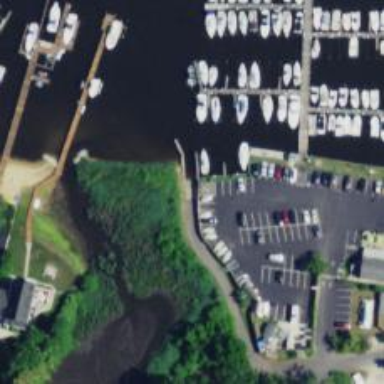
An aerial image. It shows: Slipway on leisure land.